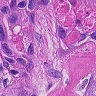
Metastatic tissue present: yes